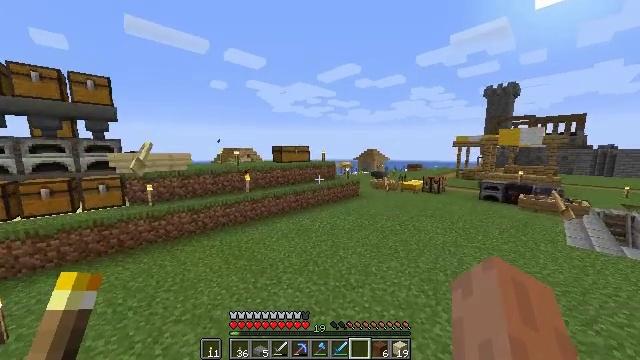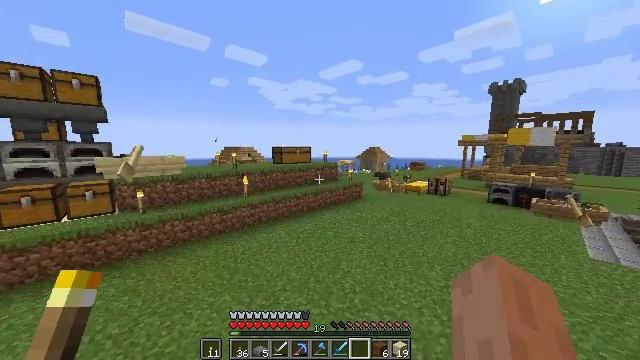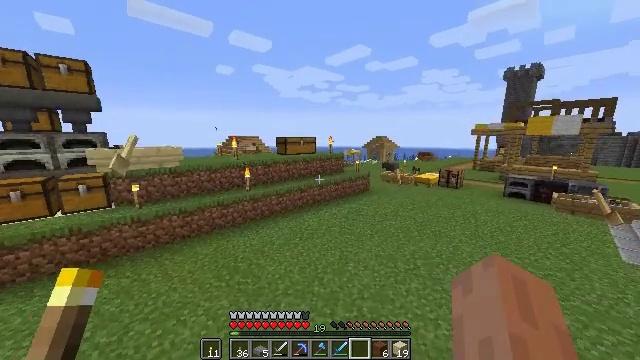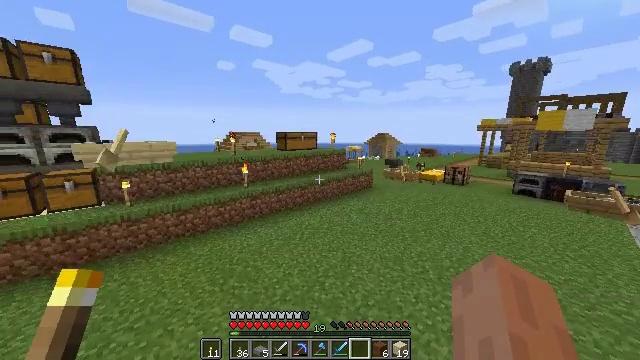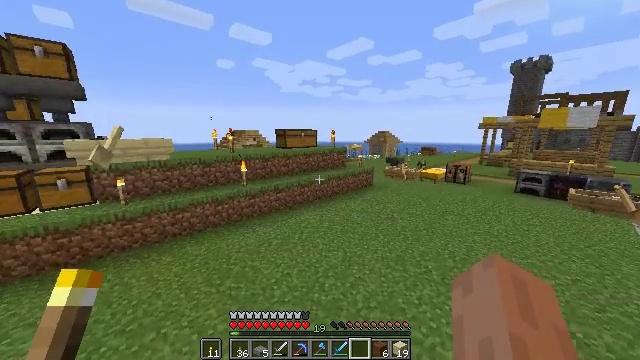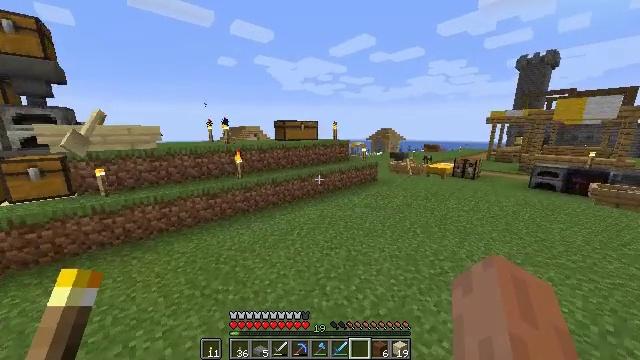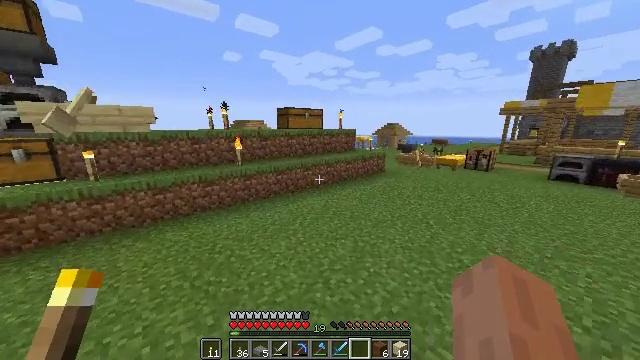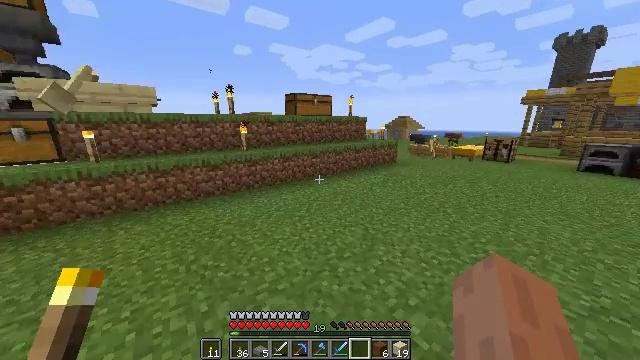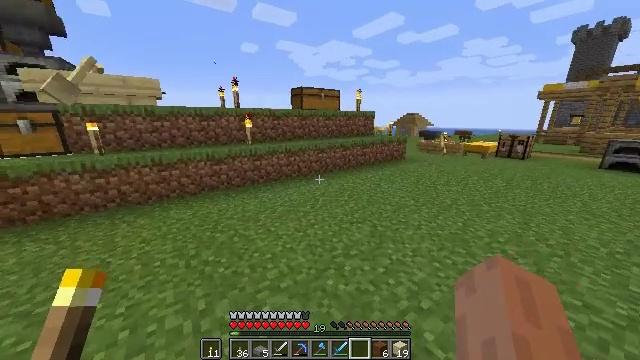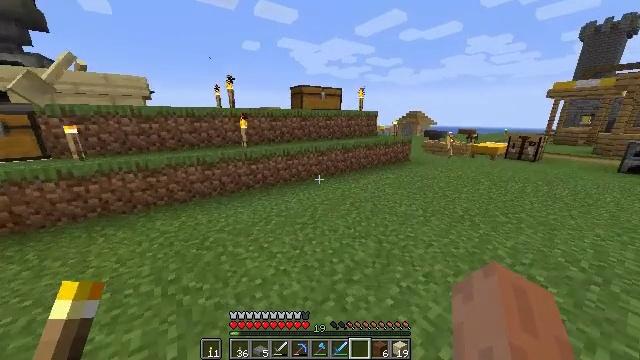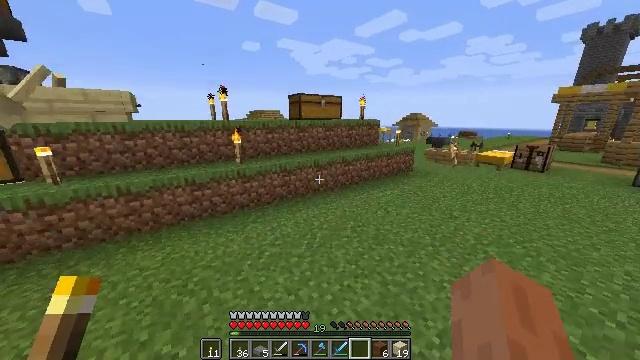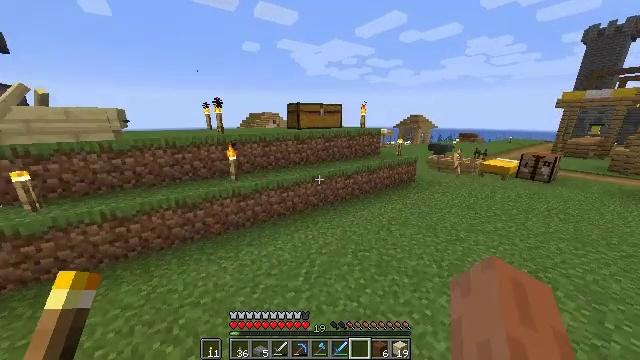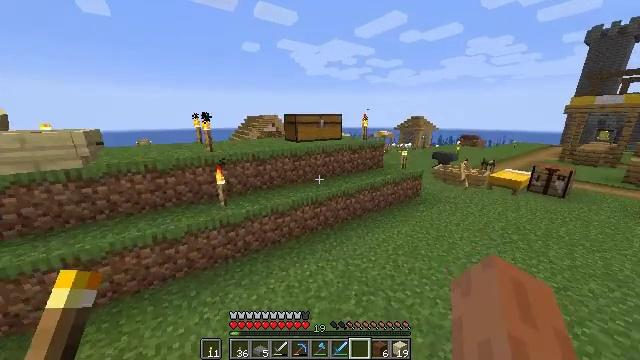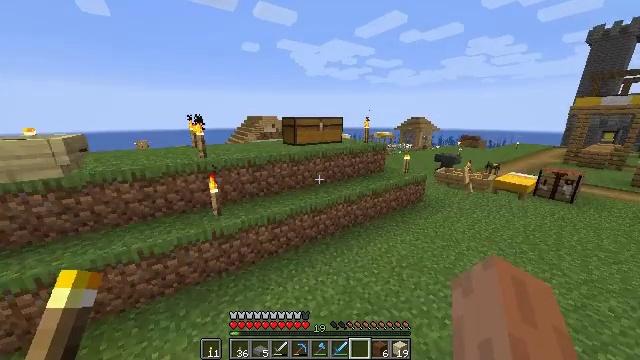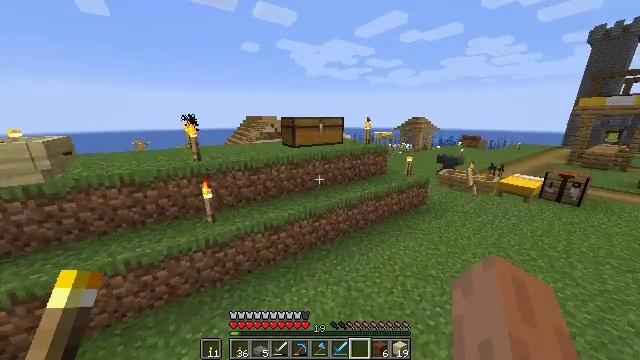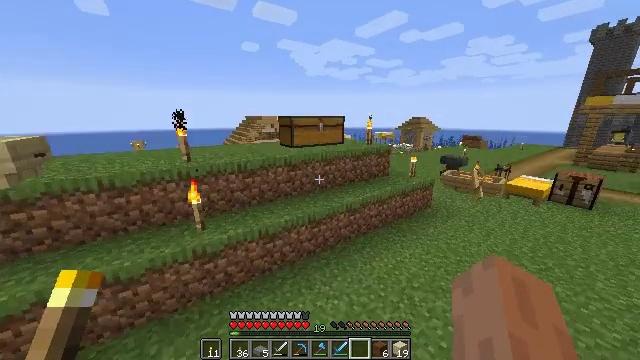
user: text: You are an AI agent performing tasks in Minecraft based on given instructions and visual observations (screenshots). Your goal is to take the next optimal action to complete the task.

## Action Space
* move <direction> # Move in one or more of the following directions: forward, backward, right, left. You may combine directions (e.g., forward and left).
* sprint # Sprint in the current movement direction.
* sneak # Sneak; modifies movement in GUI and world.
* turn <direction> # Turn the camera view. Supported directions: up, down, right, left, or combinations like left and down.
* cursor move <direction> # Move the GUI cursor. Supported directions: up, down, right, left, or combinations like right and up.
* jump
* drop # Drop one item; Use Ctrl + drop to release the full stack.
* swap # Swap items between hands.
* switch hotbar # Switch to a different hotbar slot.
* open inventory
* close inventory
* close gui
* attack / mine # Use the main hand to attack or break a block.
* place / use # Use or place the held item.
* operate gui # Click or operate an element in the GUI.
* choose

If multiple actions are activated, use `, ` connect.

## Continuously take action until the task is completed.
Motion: motion action
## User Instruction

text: Attack the chest to pick it up.
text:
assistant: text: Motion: move forward, jump
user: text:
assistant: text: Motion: move forward, turn left and down, jump
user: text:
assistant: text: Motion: move forward, jump
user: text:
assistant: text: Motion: move forward, jump
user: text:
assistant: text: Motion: move forward, jump
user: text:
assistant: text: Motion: move forward, turn left and down, jump
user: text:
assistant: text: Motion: move forward, turn left and down, jump
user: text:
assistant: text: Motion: move forward, sprint, turn left, jump
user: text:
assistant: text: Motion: move forward, sprint, jump
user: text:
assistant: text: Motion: move forward, sprint, jump
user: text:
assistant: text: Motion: move forward, sprint, jump
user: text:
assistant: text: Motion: move forward, sprint, jump
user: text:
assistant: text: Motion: move forward, jump
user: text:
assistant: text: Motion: move forward, jump
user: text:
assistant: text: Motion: move forward, jump
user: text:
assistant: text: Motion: move forward, jump
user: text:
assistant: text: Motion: move forward, jump
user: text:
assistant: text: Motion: move forward, jump
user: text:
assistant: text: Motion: move forward, turn left, jump
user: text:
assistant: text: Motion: move forward, jump
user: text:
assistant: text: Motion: move forward, sprint, jump
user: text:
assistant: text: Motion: move forward, sprint, jump
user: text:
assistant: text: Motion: move forward, sprint, jump
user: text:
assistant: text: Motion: move forward, sprint, turn left, jump
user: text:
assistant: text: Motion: move forward, turn left, jump
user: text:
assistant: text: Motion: move forward, jump
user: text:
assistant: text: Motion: move forward, jump
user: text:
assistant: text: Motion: move forward, turn down, jump
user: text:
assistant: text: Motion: move forward, turn down, jump
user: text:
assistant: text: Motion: move forward, turn left and down, jump